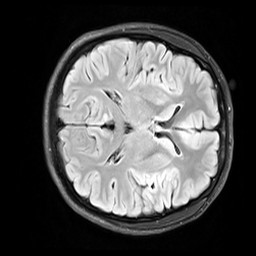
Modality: FLAIR
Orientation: axial
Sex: male
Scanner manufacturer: siemens
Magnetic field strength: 3 T
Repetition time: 10 s
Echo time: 0.09 s